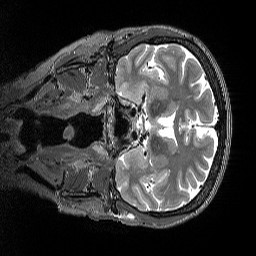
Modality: T2w
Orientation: coronal
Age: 62
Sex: female
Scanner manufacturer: siemens
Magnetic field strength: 3 T
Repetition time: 3.2 s
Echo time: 0.564 s